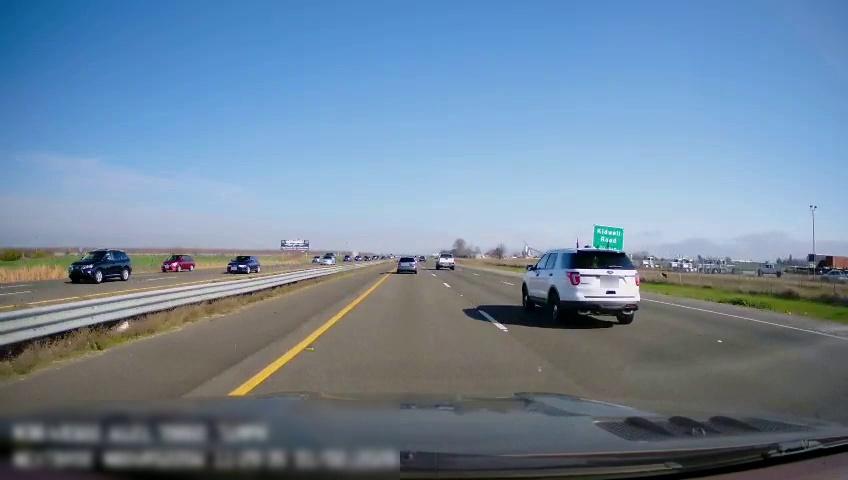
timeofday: Day
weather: Sunny
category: Drivable Space
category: Drivable Space
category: Vehicles | SUV
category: Vehicles | Car
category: Vehicles | Car
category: Vehicles | Car
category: Vehicles | SUV
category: Vehicles | SUV
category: Vehicles | Truck
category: Lanes | Current Lane
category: Lanes | Current Lane
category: Lanes | Alternate Lane
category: Lanes | Alternate Lane
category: Lanes | Opposite Lane
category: Lanes | Opposite Lane
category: Lanes | Opposite Lane
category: Traffic | Signs